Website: bh-photo
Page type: account-selection
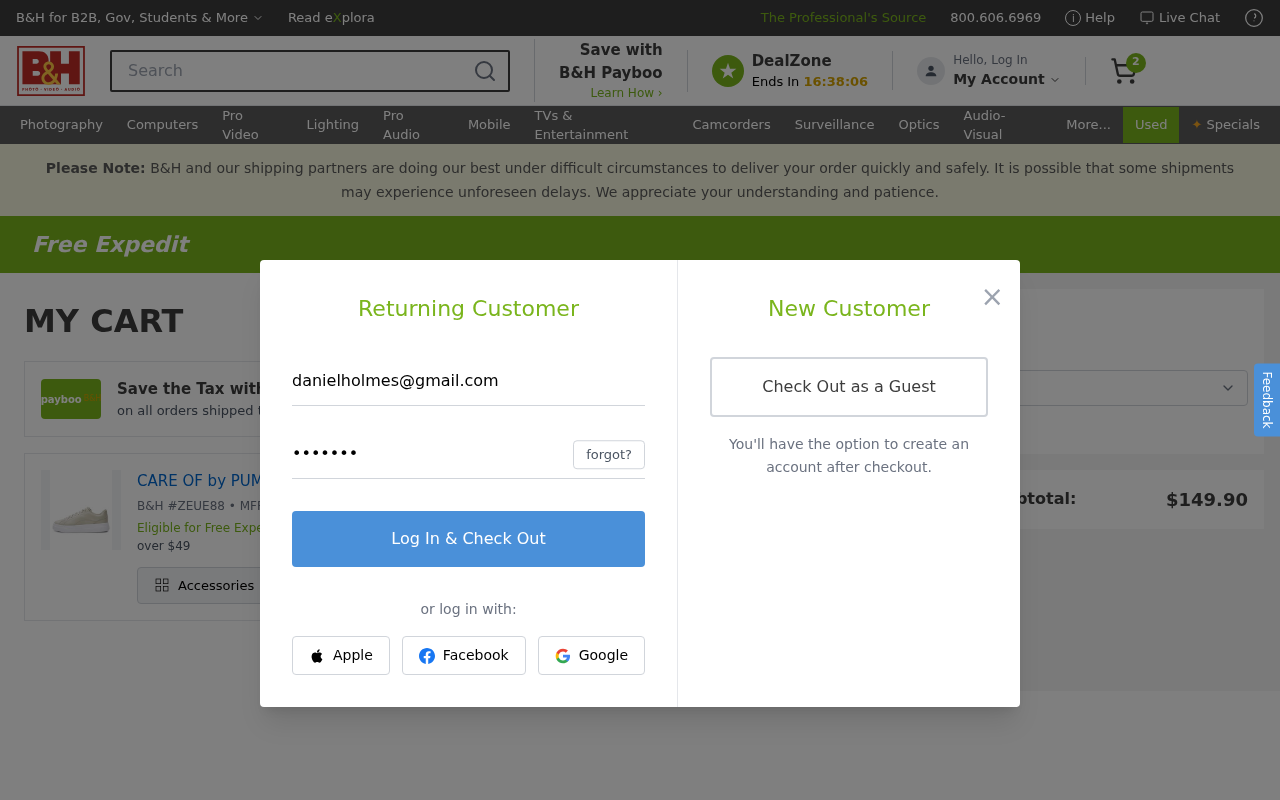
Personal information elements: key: PII_EMAIL
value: danielholmes@gmail.com
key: PII_POSTCODE
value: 40773
Product elements: key: PRODUCT1_NAME
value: CARE OF by PUMA Women's Leather Trainers with Platform Sole, beige, 42.5 EU
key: PRODUCT1_QUANTITY
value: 2
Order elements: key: ORDER_NUM_ITEMS
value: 2
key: ORDER_SUBTOTAL
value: $149.90
Search elements: key: HEADER_SEARCH
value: Search
Other elements: key: BH_ITEM_NUMBER
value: ZEUE88
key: MFR_NUMBER
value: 06848H